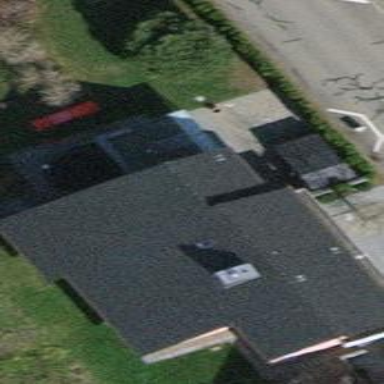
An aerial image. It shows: Detached building.